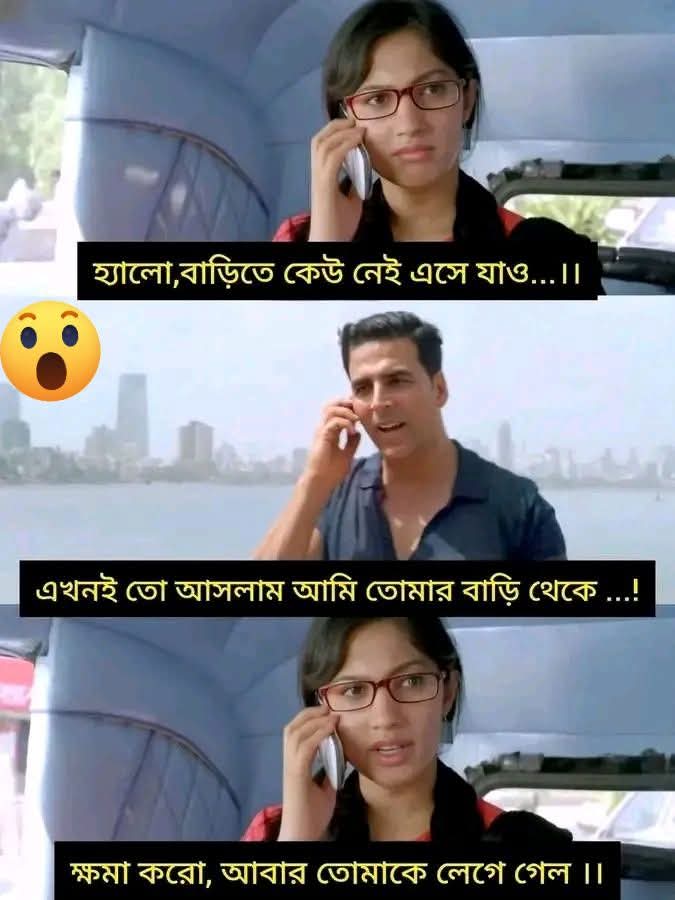
Text: হ্যালো, বাড়িতে কেউ নেই এসে যাও...।।
এখনই তো আসলাম আমি তোমার বাড়ি থেকে ...!
ক্ষমা করো, আবার তোমাকে লেগে গেল ।।
Label: Non Hate